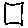
Label: square